Question: I want to show a menu like the below image in iPhone

is it possible to navigate like this ?
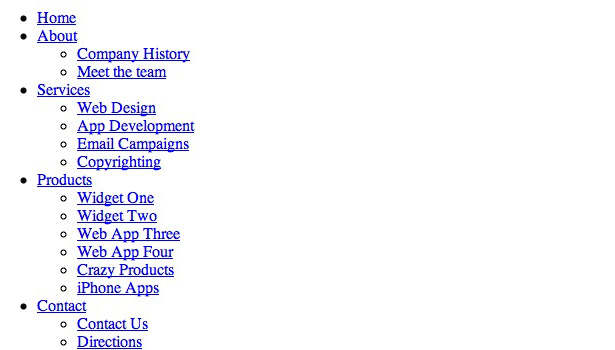
Answer: Implement following code for multilevel Uitable view
'''
- (UITableViewCell *)tableView:(UITableView *)tableView cellForRowAtIndexPath:(NSIndexPath *)indexPath
{
static NSString *CellIdentifier = @"Cell";
UITableViewCell *cell = [tableView dequeueReusableCellWithIdentifier:CellIdentifier];
if (cell == nil) {
cell = [[[UITableViewCell alloc] initWithStyle:UITableViewCellStyleDefault reuseIdentifier:CellIdentifier] autorelease];
}
cell.textLabel.text=[[self.arForTable objectAtIndex:indexPath.row] valueForKey:@"name"];
[cell setIndentationLevel:[[[self.arForTable objectAtIndex:indexPath.row] valueForKey:@"level"] intValue]];
return cell;
}
'''
didSelectRowAtIndexPath Method
'''
- (void)tableView:(UITableView *)tableView didSelectRowAtIndexPath:(NSIndexPath *)indexPath
{
[tableView deselectRowAtIndexPath:indexPath animated:YES];
NSDictionary *d=[self.arForTable objectAtIndex:indexPath.row];
if([d valueForKey:@"Objects"]) {
NSArray *ar=[d valueForKey:@"Objects"];
BOOL isAlreadyInserted=NO;
for(NSDictionary *dInner in ar ){
NSInteger index=[self.arForTable indexOfObjectIdenticalTo:dInner];
isAlreadyInserted=(index>0 && index!=NSIntegerMax);
if(isAlreadyInserted) break;
}
if(isAlreadyInserted) {
[self miniMizeThisRows:ar];
} else {
NSUInteger count=indexPath.row+1;
NSMutableArray *arCells=[NSMutableArray array];
for(NSDictionary *dInner in ar ) {
[arCells addObject:[NSIndexPath indexPathForRow:count inSection:0]];
[self.arForTable insertObject:dInner atIndex:count++];
}
[tableView insertRowsAtIndexPaths:arCells withRowAnimation:UITableViewRowAnimationLeft];
}
}
}
'''
miniMizeThisRows method for the expanding the items
'''
-(void)miniMizeThisRows:(NSArray*)ar{
for(NSDictionary *dInner in ar ) {
NSUInteger indexToRemove=[self.arForTable indexOfObjectIdenticalTo:dInner];
NSArray *arInner=[dInner valueForKey:@"Objects"];
if(arInner && [arInner count]>0){
[self miniMizeThisRows:arInner];
}
if([self.arForTable indexOfObjectIdenticalTo:dInner]!=NSNotFound) {
[self.arForTable removeObjectIdenticalTo:dInner];
[self.tableView deleteRowsAtIndexPaths:
[NSArray arrayWithObject:[NSIndexPath indexPathForRow:indexToRemove inSection:0]]
withRowAnimation:UITableViewRowAnimationRight];
}
}
}
'''
<URL>